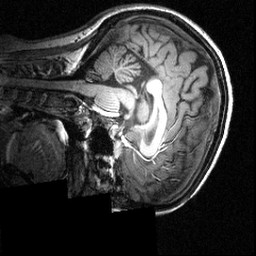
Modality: T1w
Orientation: sagittal
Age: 25
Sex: female
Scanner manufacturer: siemens
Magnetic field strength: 3.951 T
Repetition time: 1.5 s
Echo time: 0.00335 s